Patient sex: M
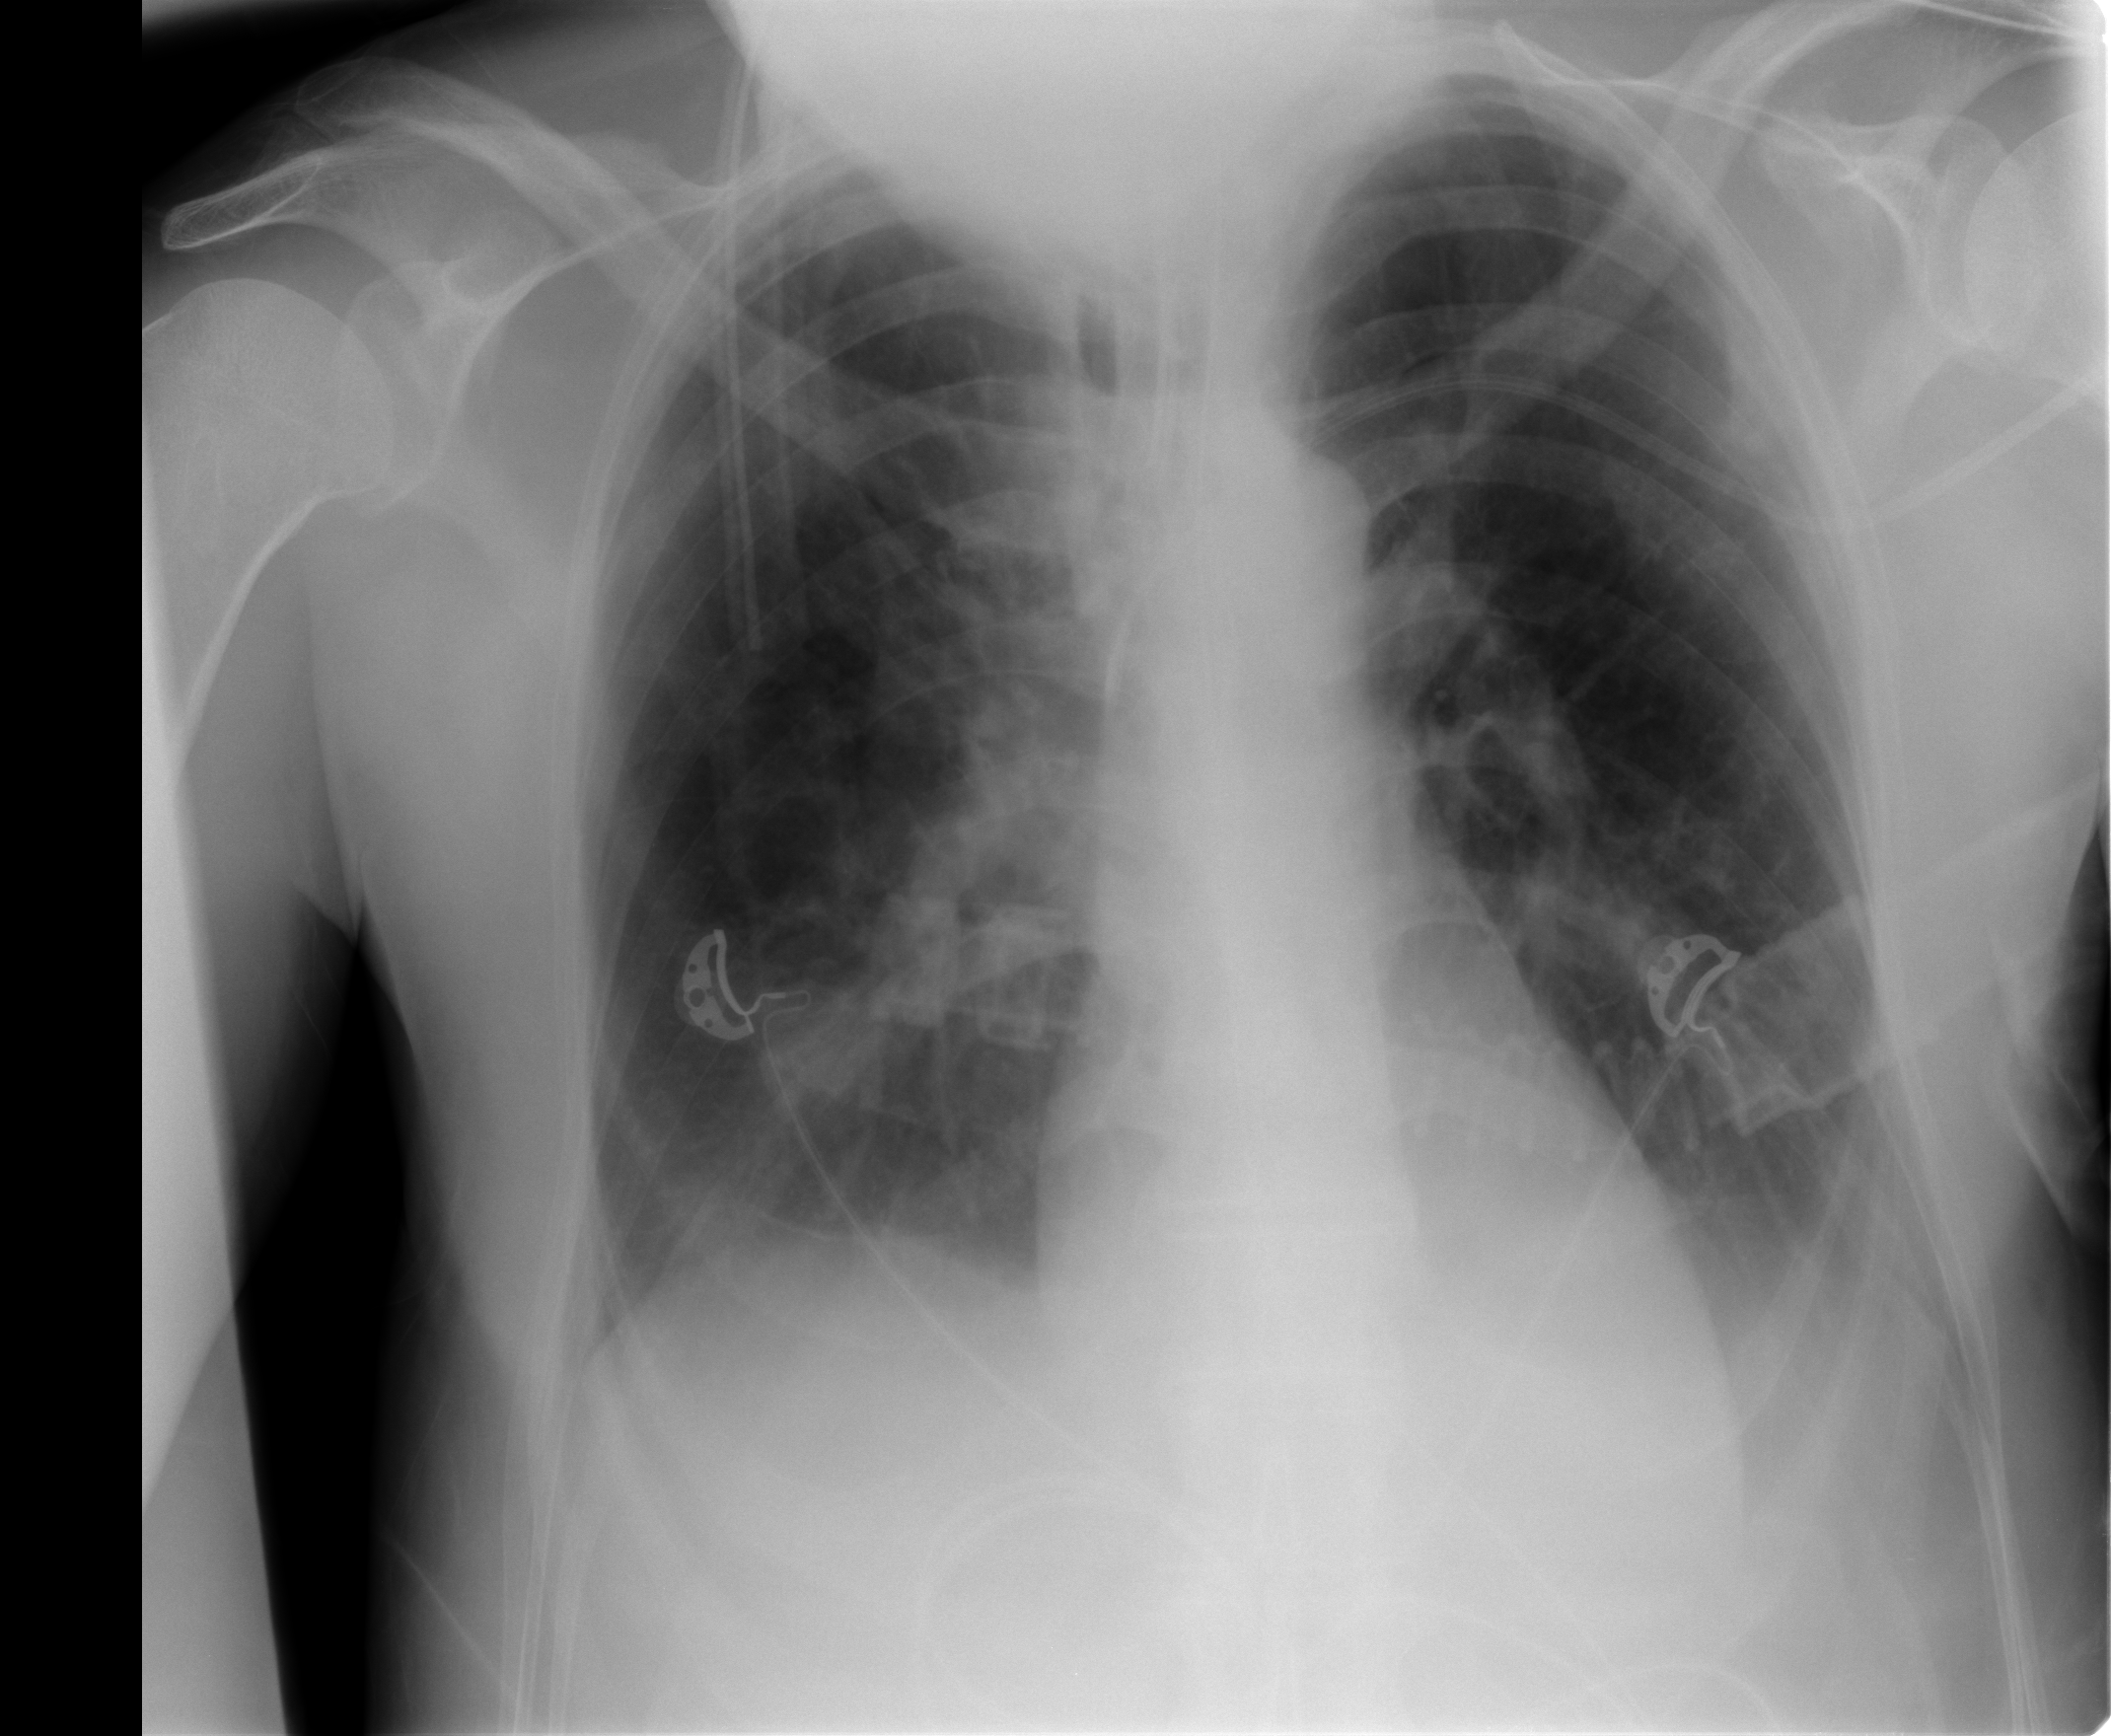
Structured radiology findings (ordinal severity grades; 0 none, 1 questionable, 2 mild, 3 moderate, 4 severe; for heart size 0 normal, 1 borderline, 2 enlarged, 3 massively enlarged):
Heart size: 0
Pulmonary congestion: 2
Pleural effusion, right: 1
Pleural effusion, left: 1
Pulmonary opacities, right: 1
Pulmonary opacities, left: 0
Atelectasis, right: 2
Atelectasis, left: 0